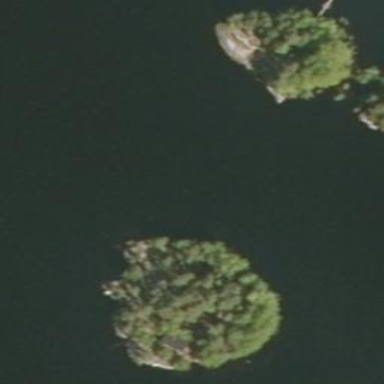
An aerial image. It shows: Island.